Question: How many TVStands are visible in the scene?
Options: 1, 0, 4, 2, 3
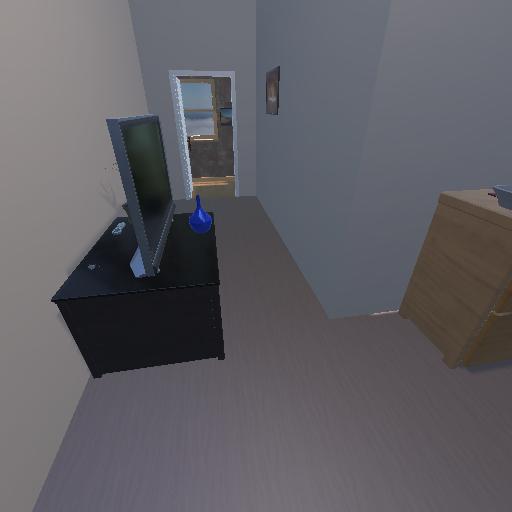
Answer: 1